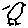
Label: bird